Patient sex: F
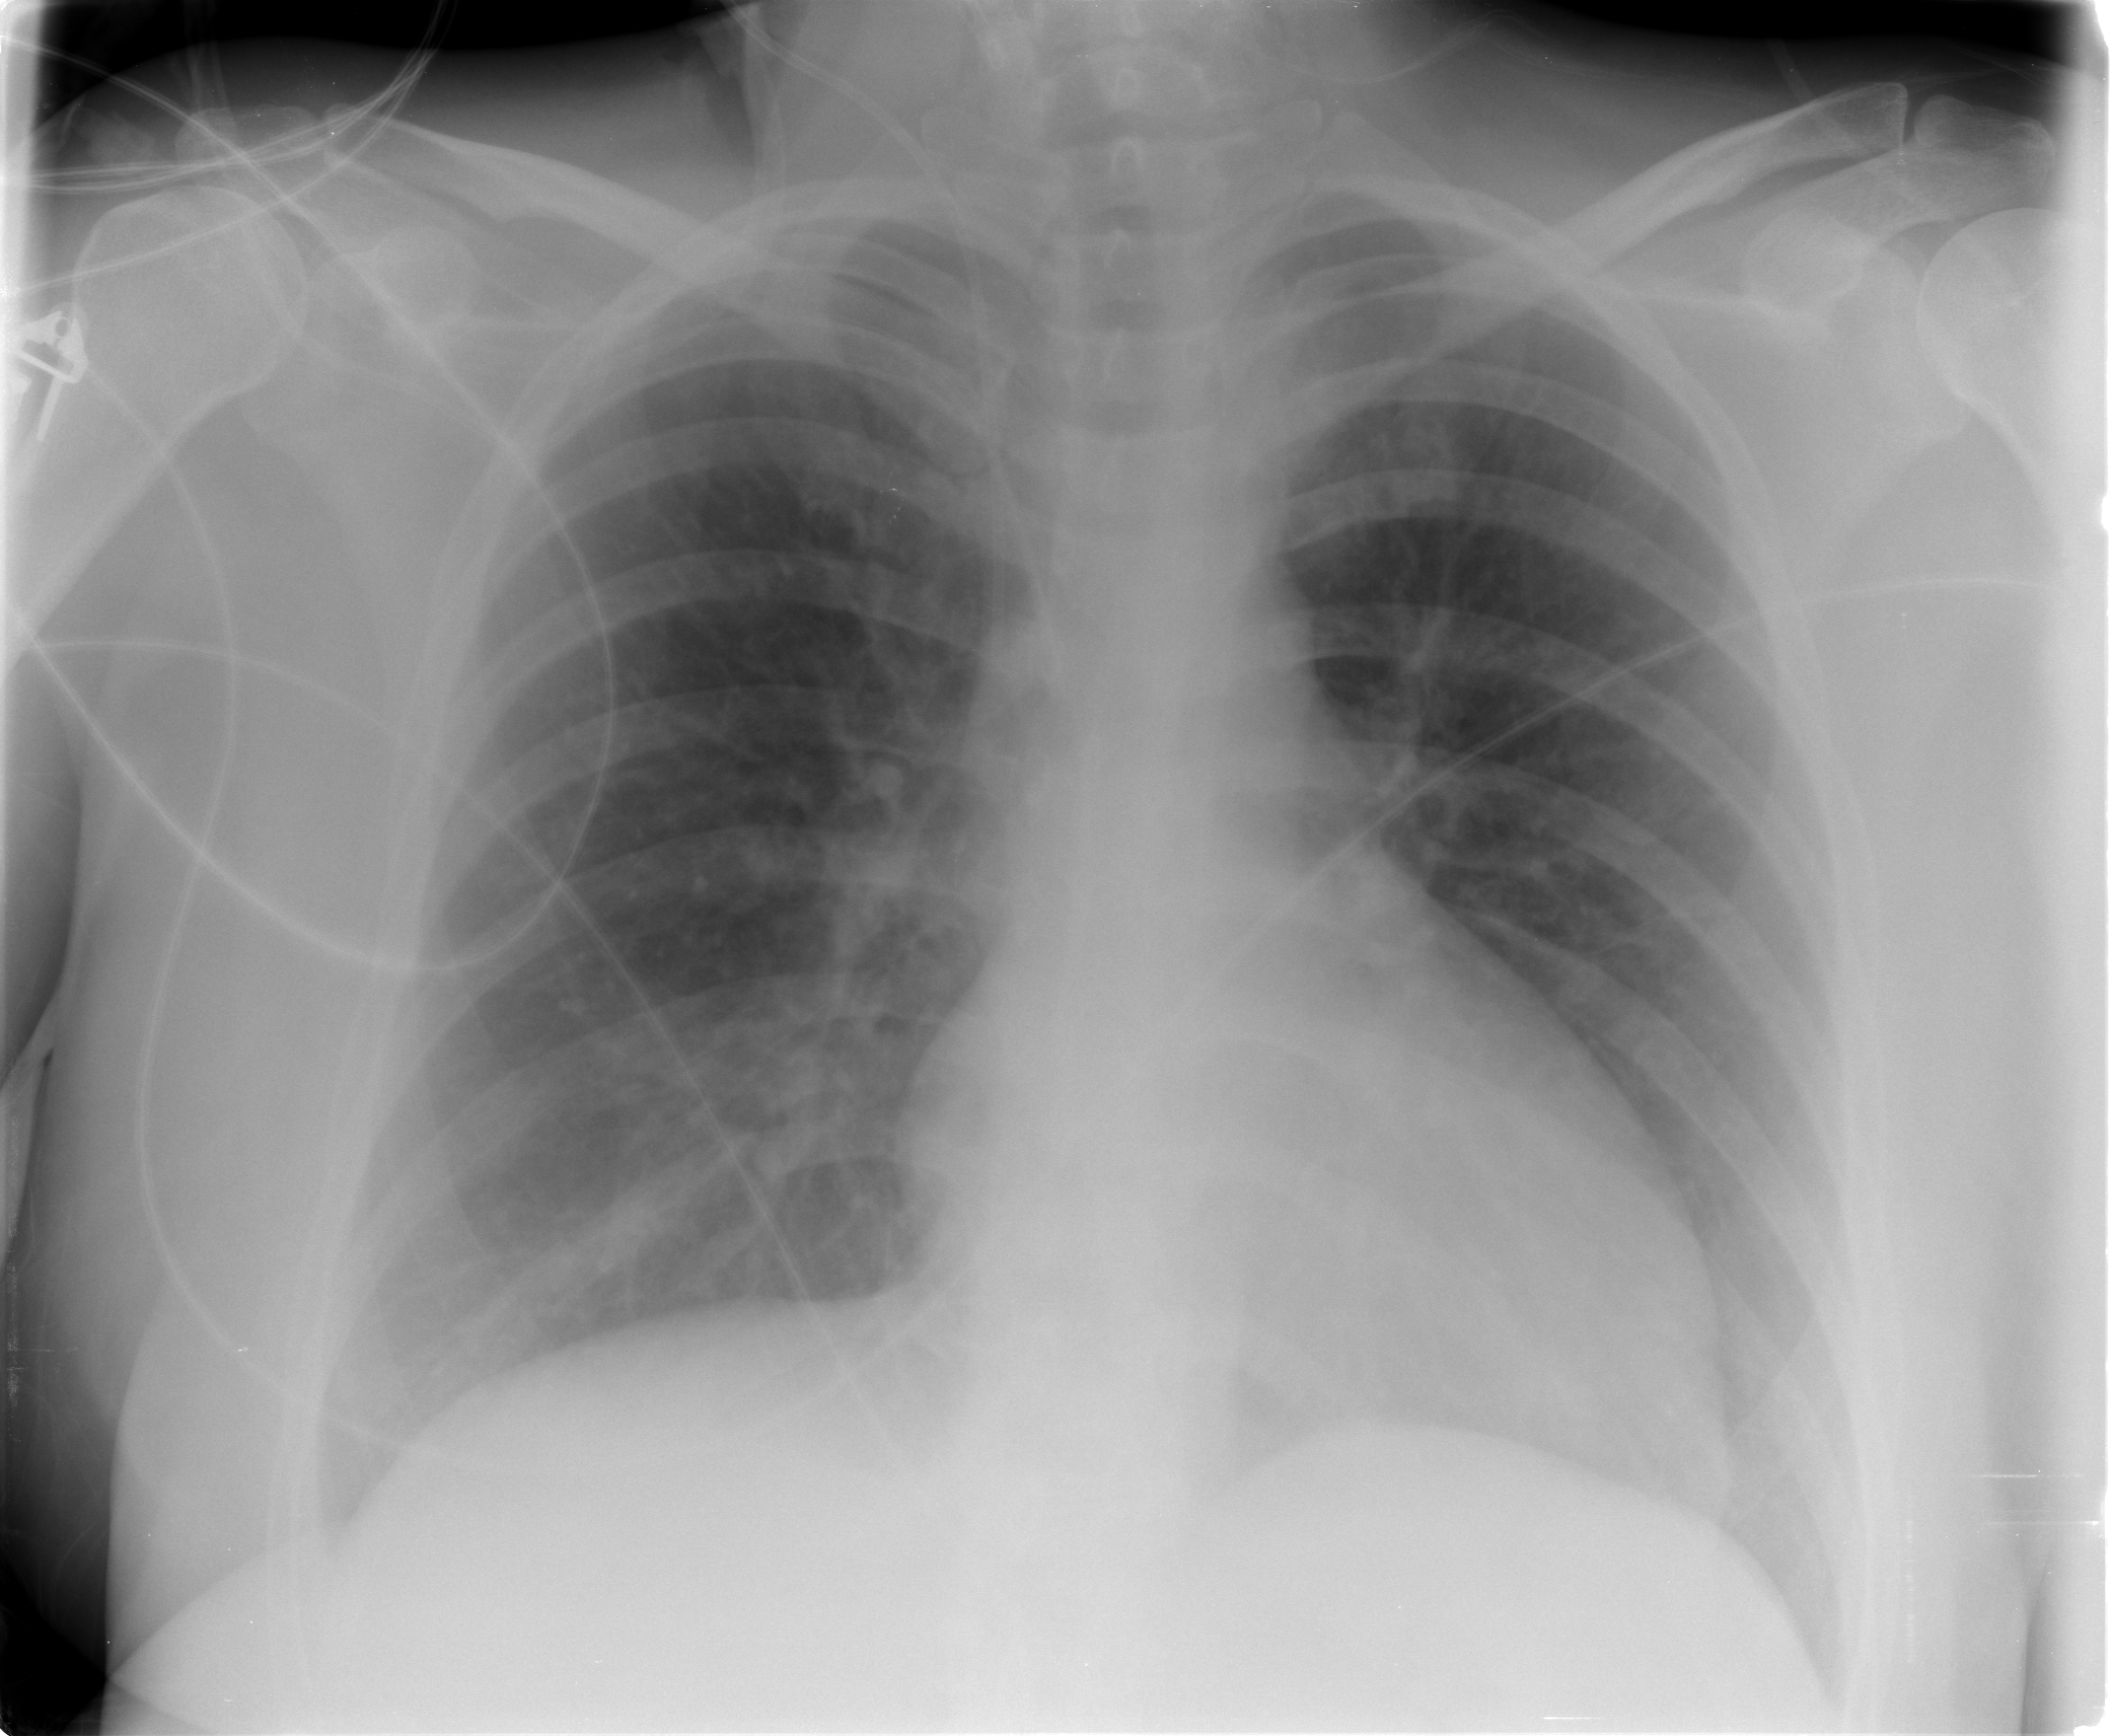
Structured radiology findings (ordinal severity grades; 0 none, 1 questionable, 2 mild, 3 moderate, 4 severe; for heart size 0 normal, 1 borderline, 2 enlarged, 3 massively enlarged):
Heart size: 0
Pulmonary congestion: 0
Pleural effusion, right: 0
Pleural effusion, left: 2
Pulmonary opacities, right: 0
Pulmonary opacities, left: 0
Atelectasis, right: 0
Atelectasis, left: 0